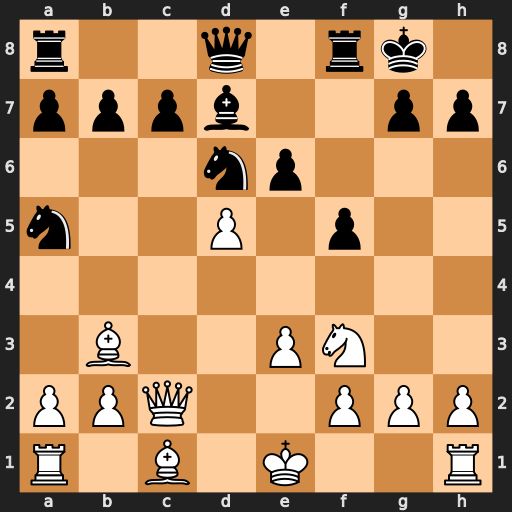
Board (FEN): r2q1rk1/pppb2pp/3np3/n2P1p2/8/1B2PN2/PPQ2PPP/R1B1K2R
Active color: w
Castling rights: KQ
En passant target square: -
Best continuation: dxe6 Nxb3 Qxb3 Bxe6 Qxe6+